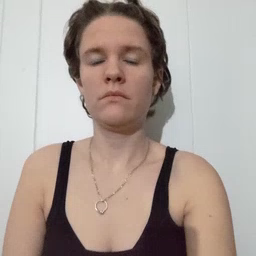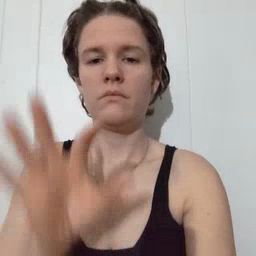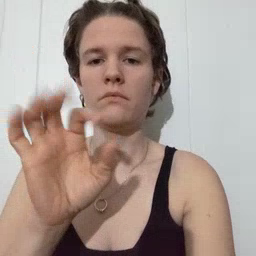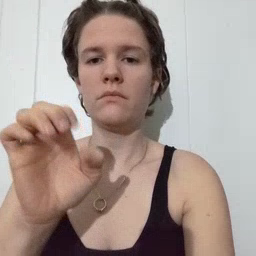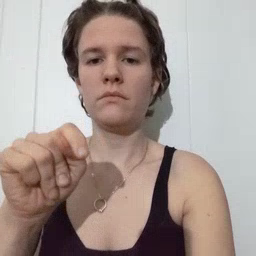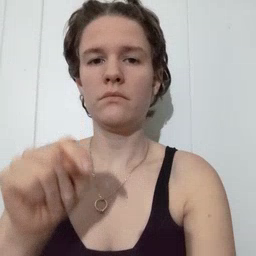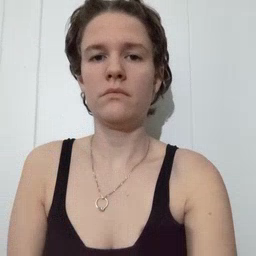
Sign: feet